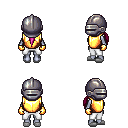
a pixel art fantasy rpg character, female body template, dark elf, purple skin, gold chest armor, white pants, pink ponytail hairstyle, metal helm, gold gloves, white slippers, four views (front, back, left, right), 2x2 character sprite sheet, small pixel art, hard edges, no anti-aliasing